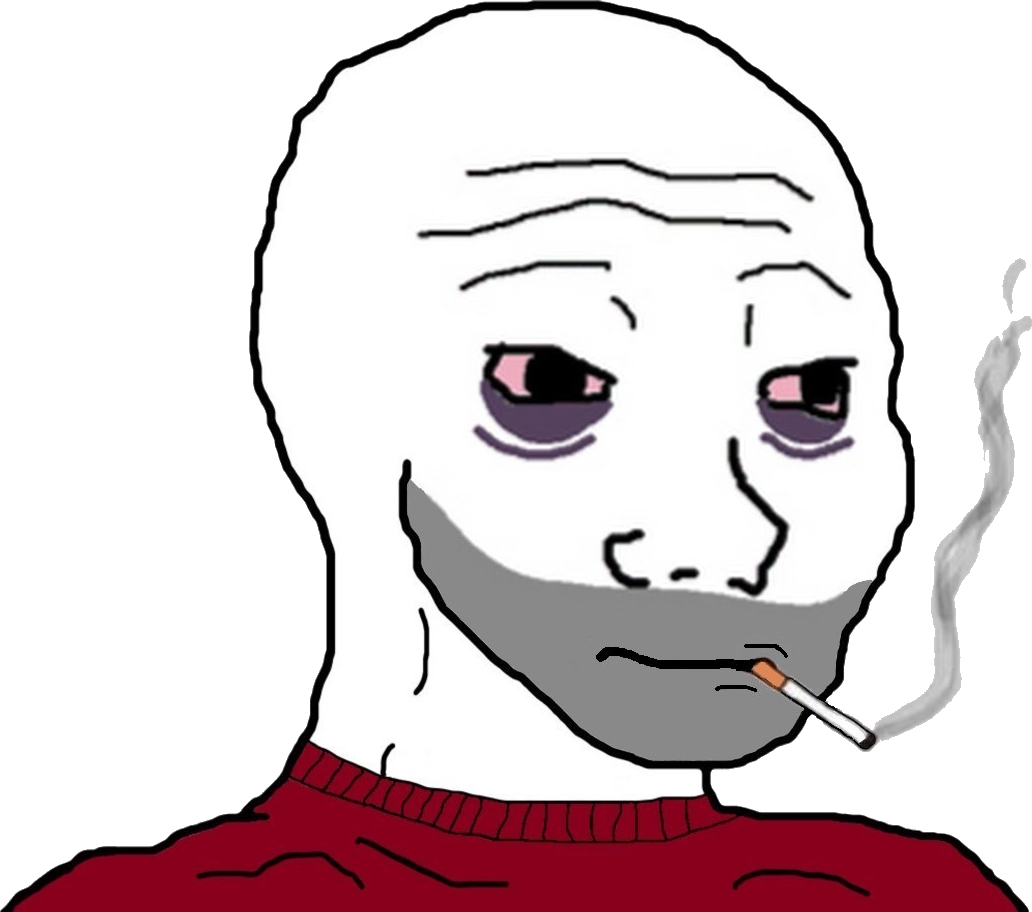
Label: 5_Doomer